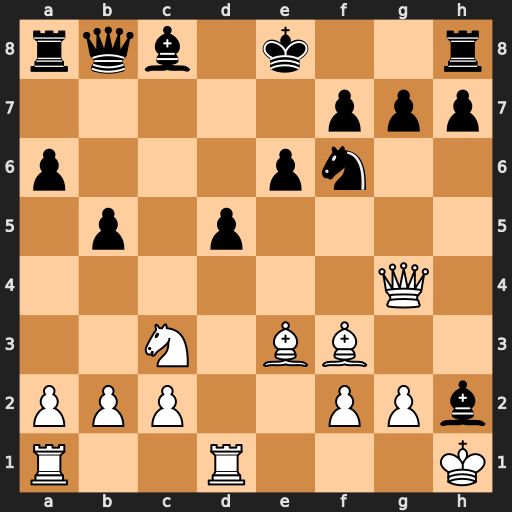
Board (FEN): rqb1k2r/5ppp/p3pn2/1p1p4/6Q1/2N1BB2/PPP2PPb/R2R3K
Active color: w
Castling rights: kq
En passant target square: -
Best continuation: Qxg7 Rg8 Qxf6